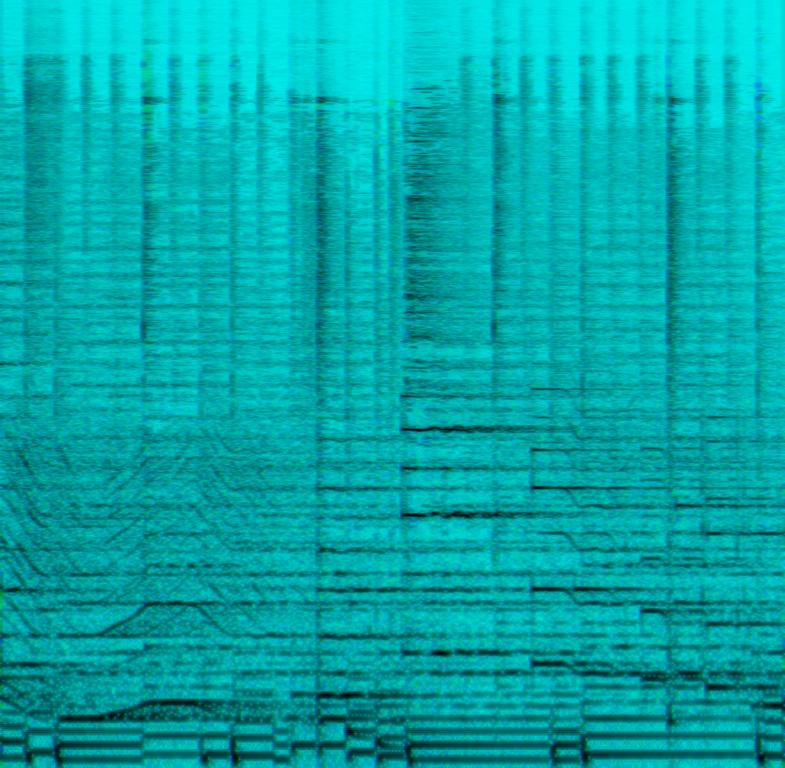
The music is a soft rock ballad with Hawaiian sounds. The melody is driven by a gliding steel pedal guitar. In the background a synth string section can be heard sustaining chords creating a relaxed ambience. The atmosphere of the song is easy going and relaxed. This is a song you would hear at a hotel lobby in Hawaii.